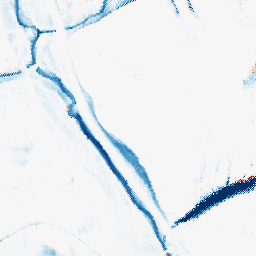
Category: morphological
Decomposition family: morphological_rect
Decomposition parameters: operation: closing
width: 10
height: 20
Upsampling method: regularized
Upsampling parameters: scale: 4
lambda_reg: 0.1
Upsampling scale: 4